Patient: sex M, age 50
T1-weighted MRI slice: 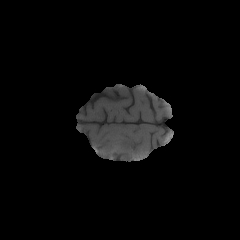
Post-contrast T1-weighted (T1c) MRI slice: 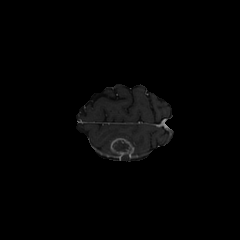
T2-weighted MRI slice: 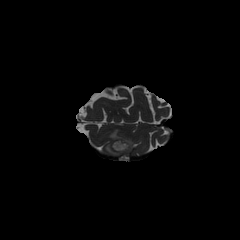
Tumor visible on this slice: yes
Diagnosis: Glioblastoma, IDH-wildtype
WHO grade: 4